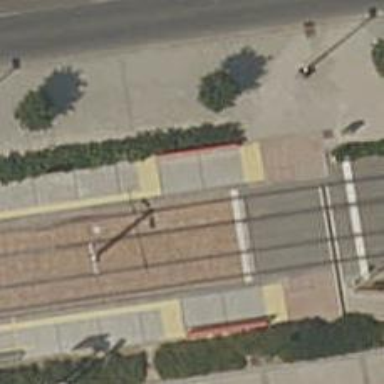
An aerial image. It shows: Light rail platform with shelter for public transport.